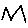
Label: zigzag